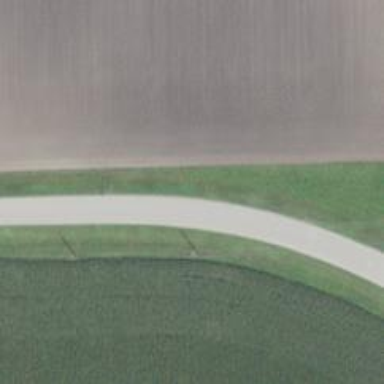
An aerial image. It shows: Secondary road.